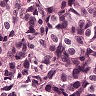
Metastatic tissue present: yes